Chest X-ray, AP view. Patient: 16 years old, sex M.
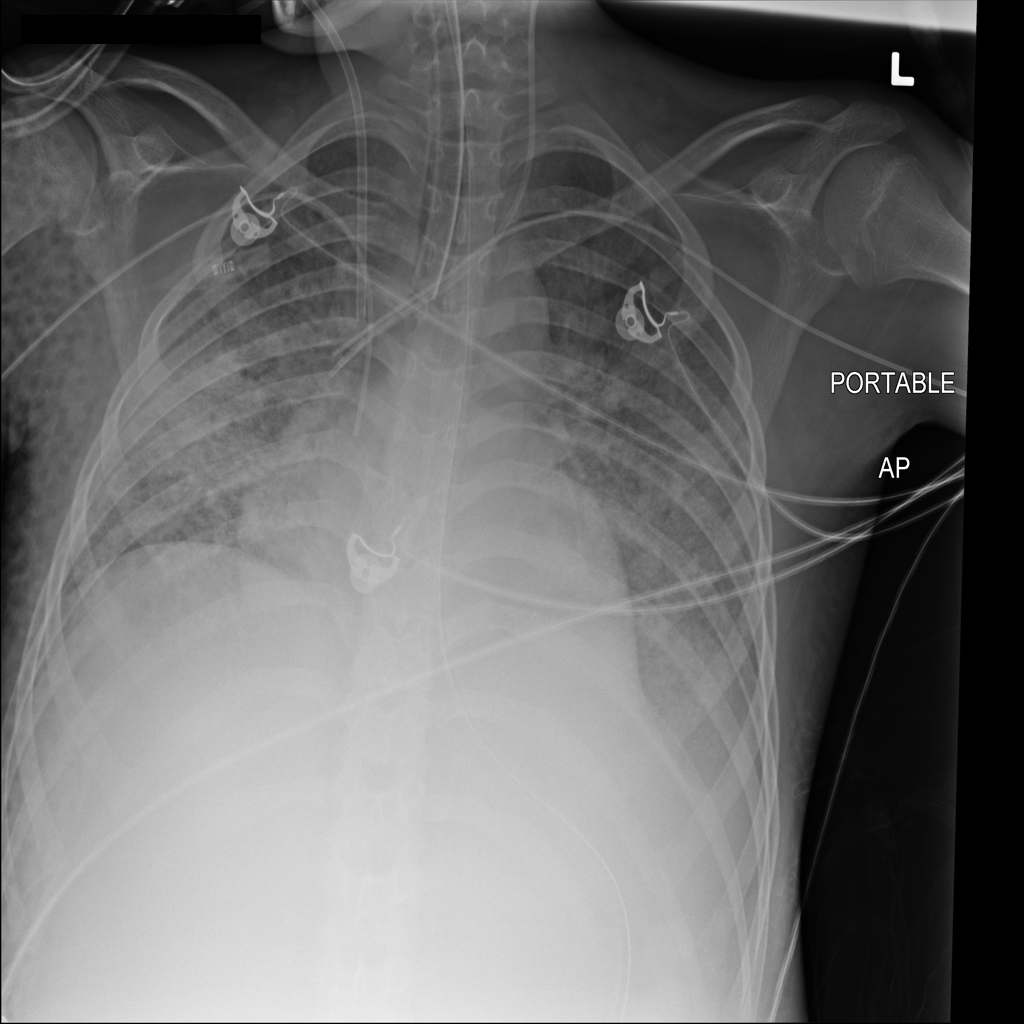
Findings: Consolidation, Effusion, Infiltration